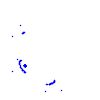
Particle: proton